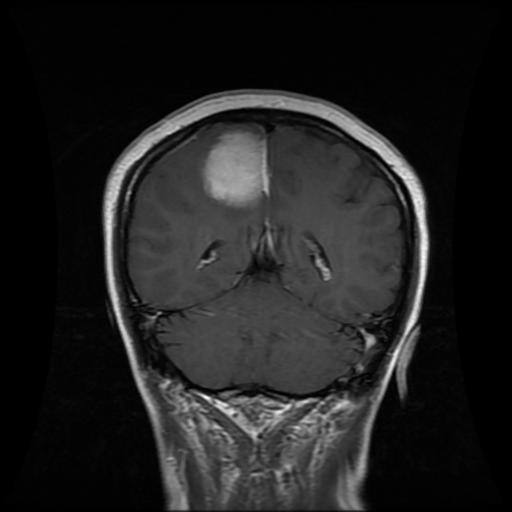
Label: meningioma